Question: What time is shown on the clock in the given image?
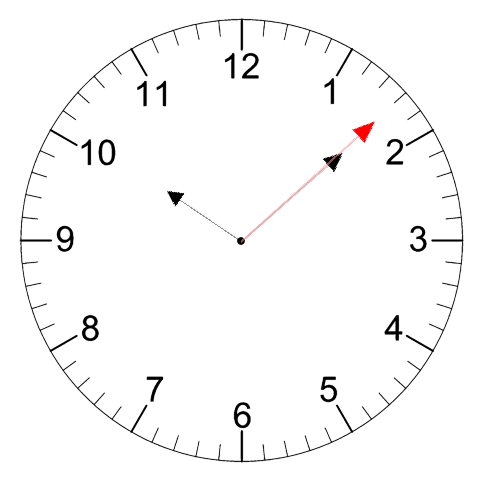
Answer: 10:08:08